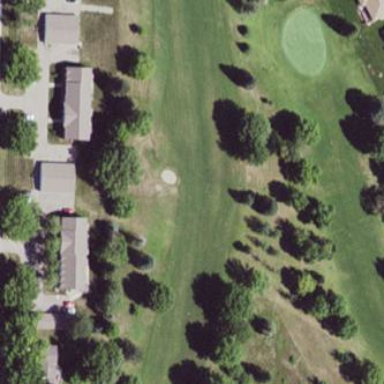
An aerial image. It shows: Grassy area designated as golf fairway.